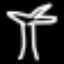
Label: palm tree